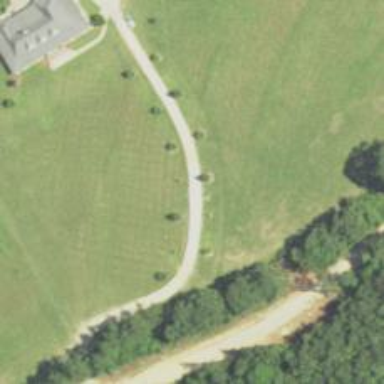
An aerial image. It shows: Driveway leading to service road.